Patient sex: M
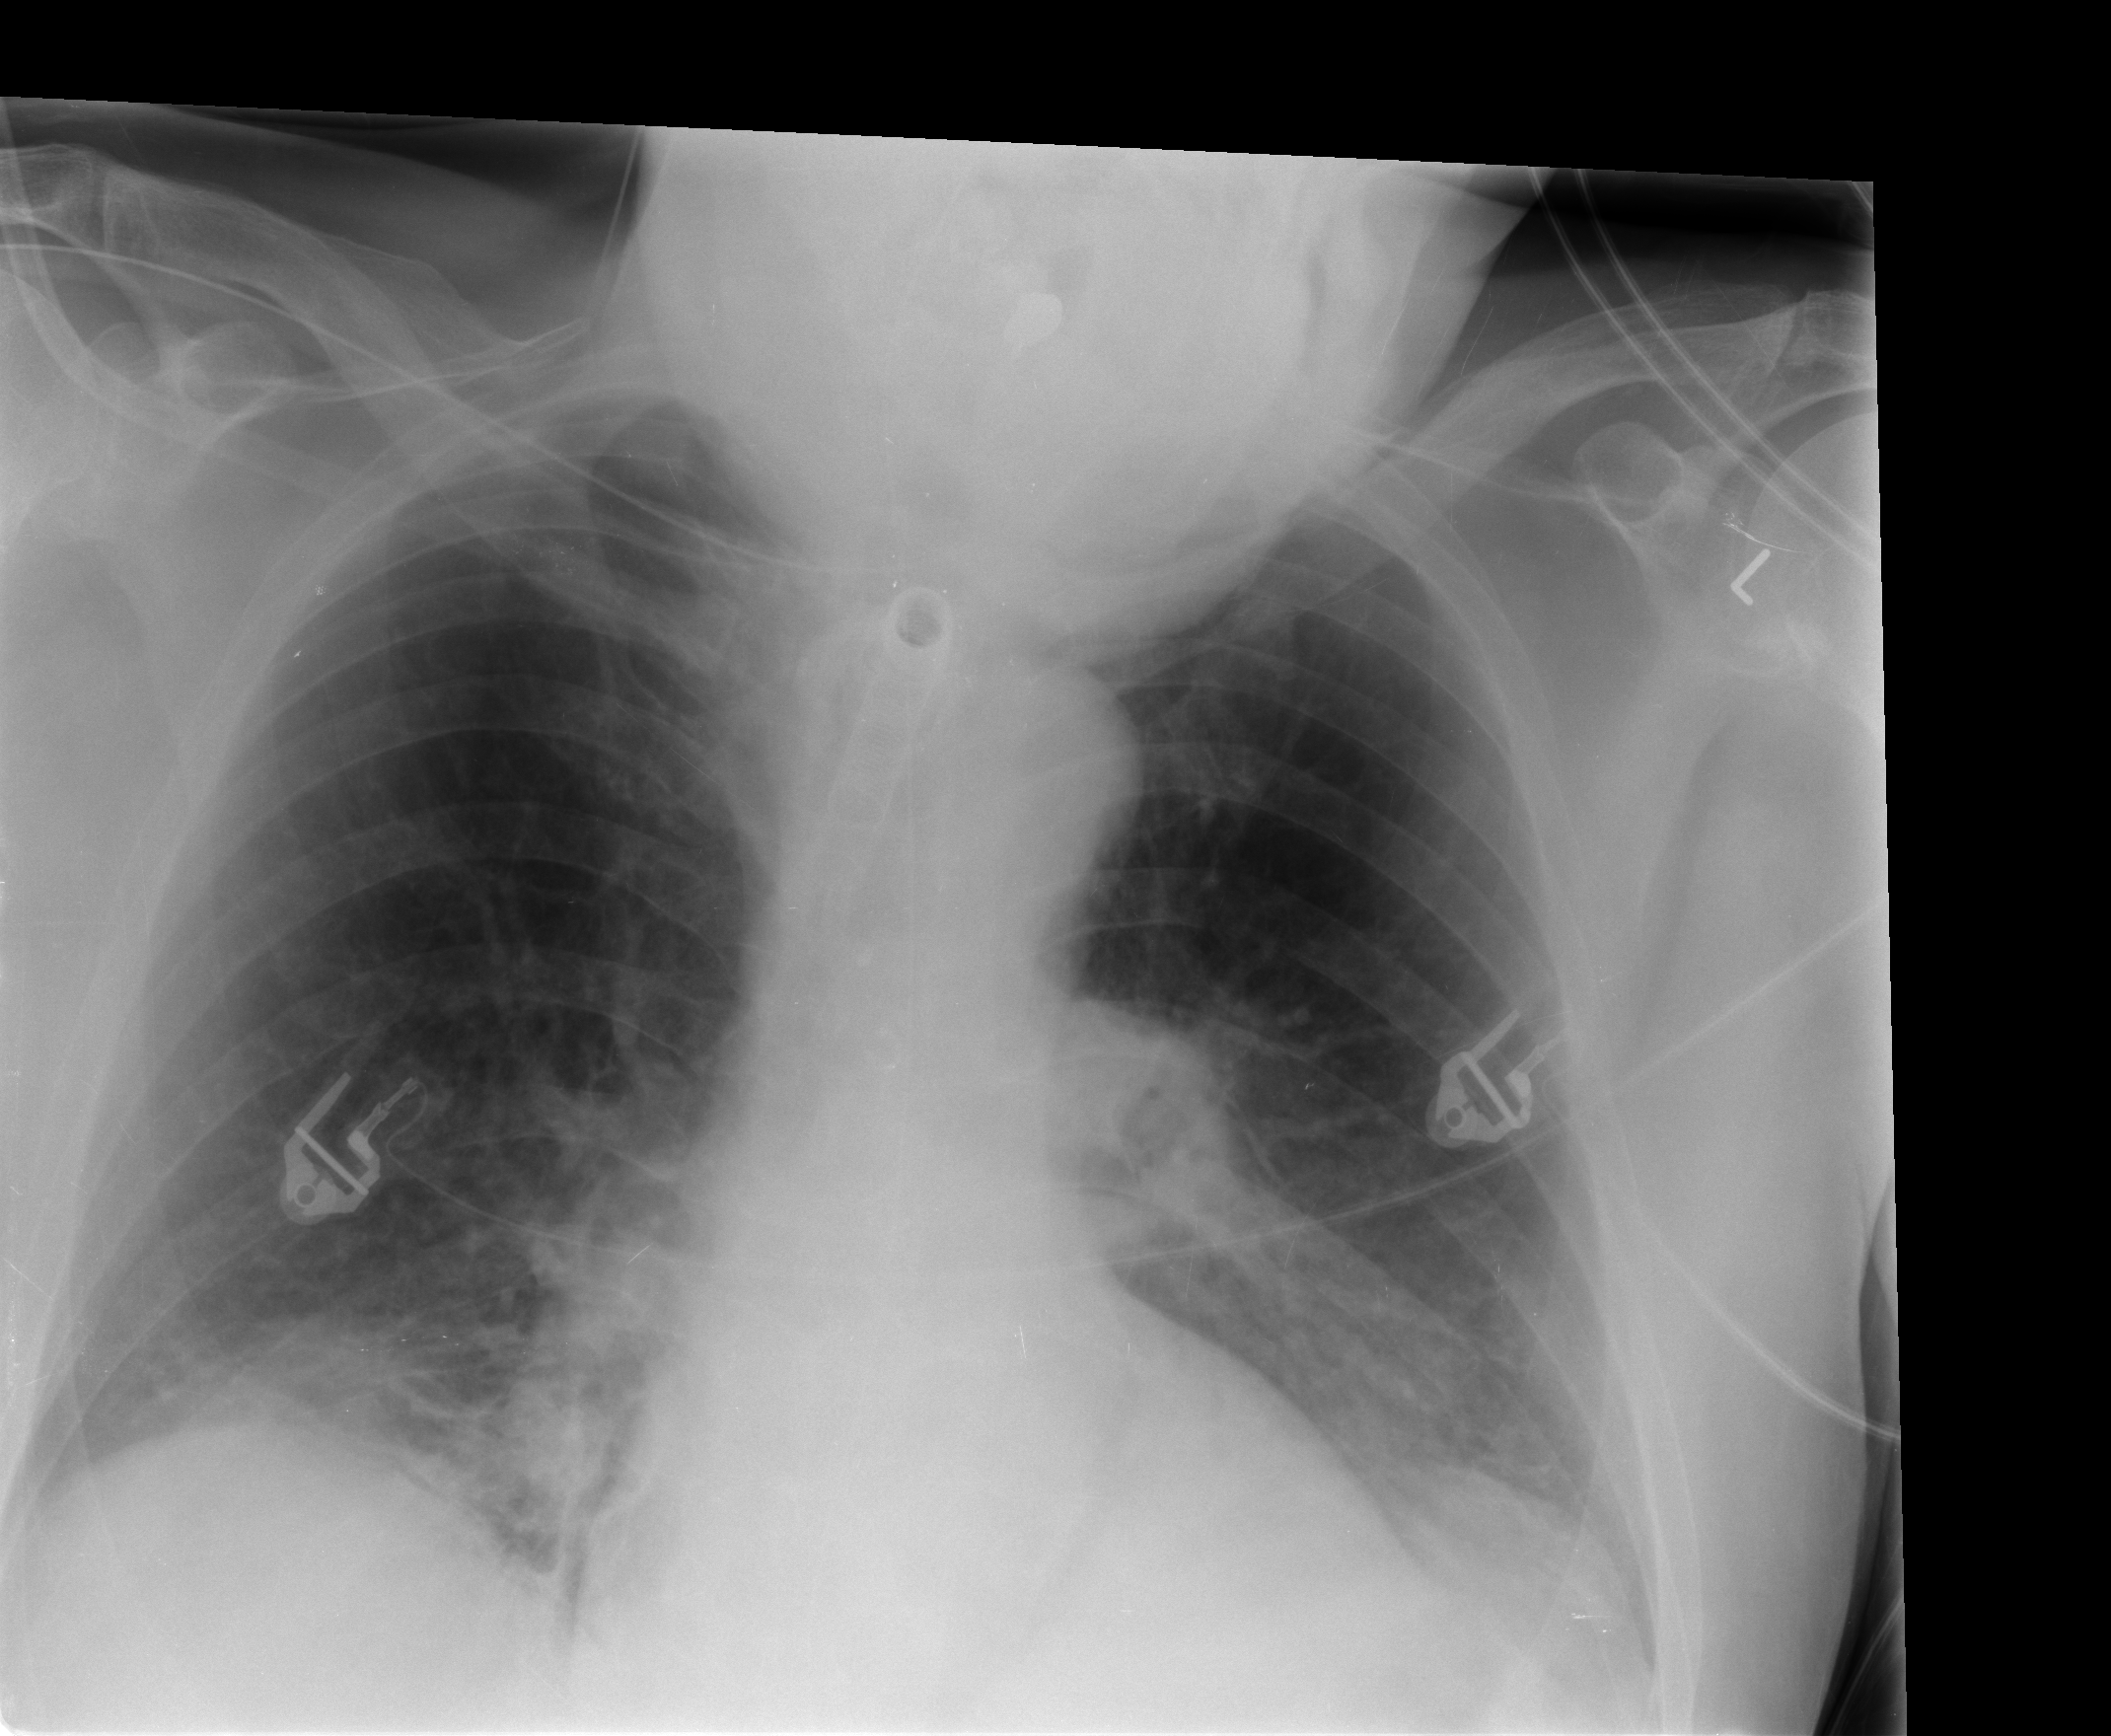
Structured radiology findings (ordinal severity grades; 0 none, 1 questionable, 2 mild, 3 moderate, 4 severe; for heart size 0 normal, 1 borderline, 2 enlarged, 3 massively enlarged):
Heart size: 1
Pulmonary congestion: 0
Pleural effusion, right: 0
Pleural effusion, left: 0
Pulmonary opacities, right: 2
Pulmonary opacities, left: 1
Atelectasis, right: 2
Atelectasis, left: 2